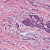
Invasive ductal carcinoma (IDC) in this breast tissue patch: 1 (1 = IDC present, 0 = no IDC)